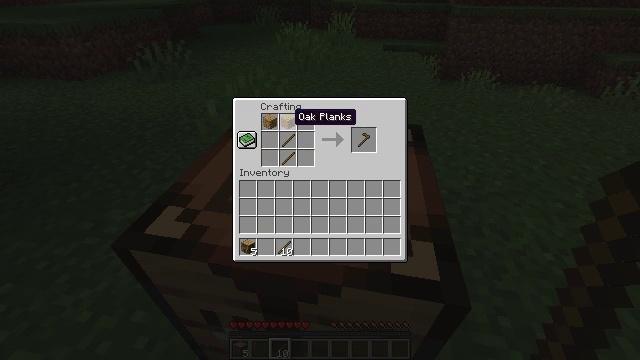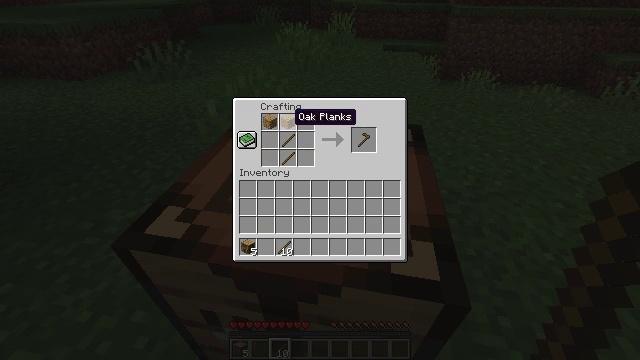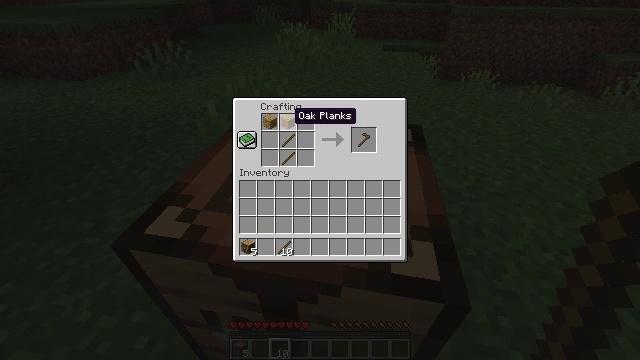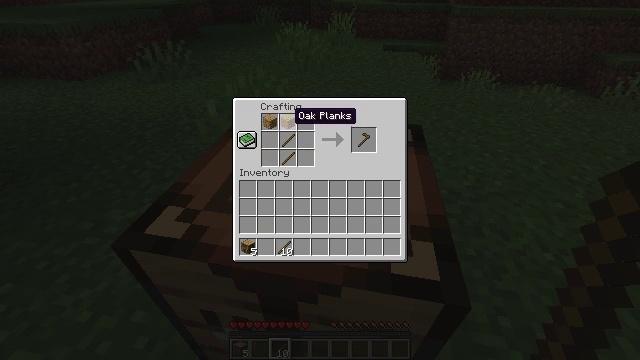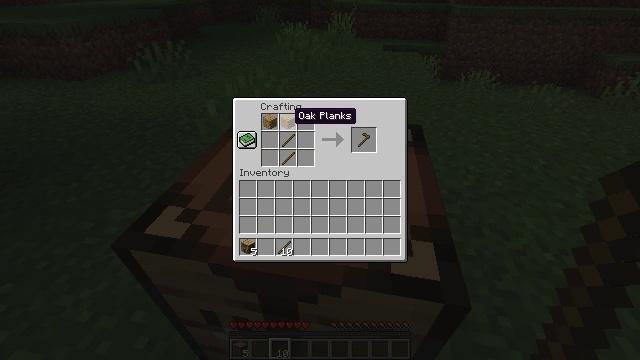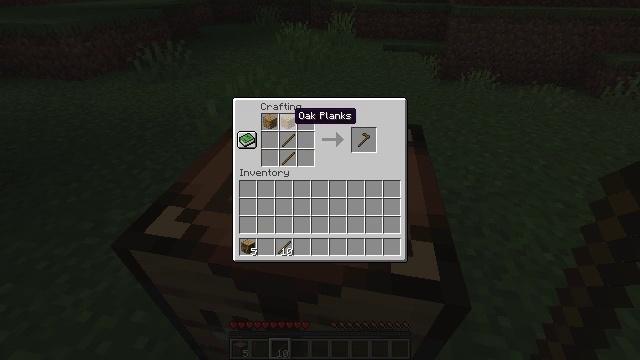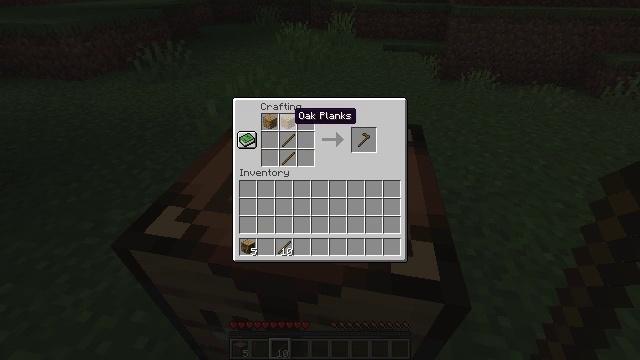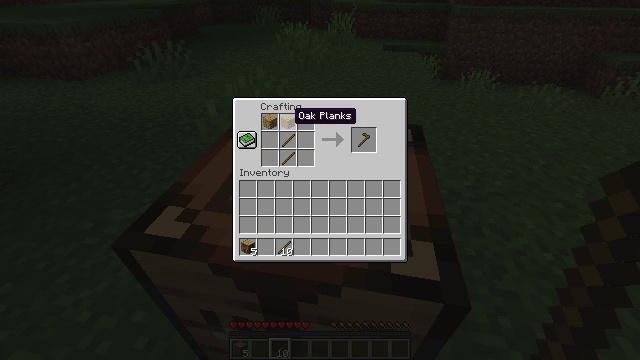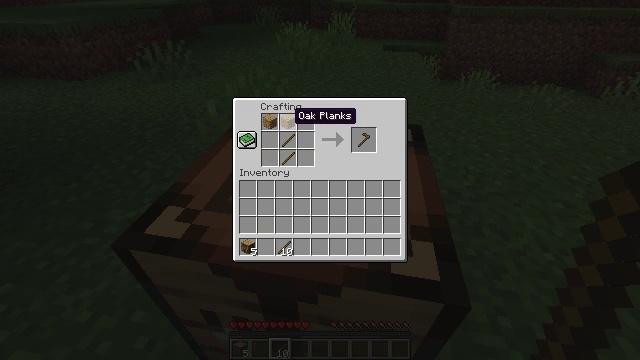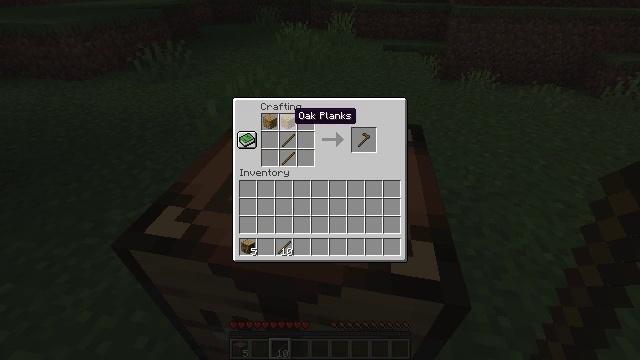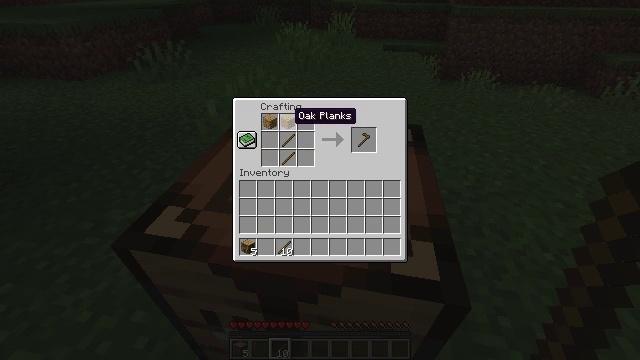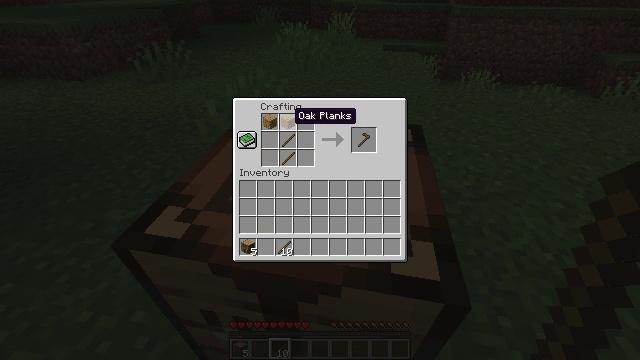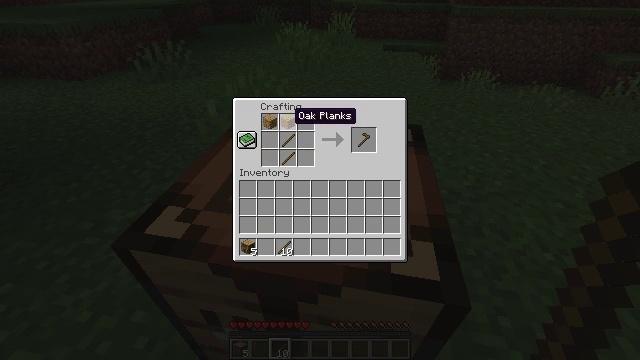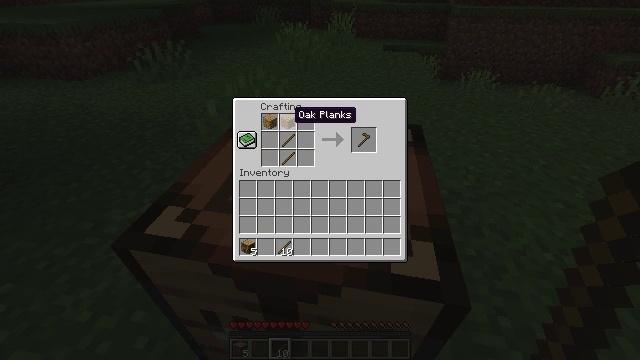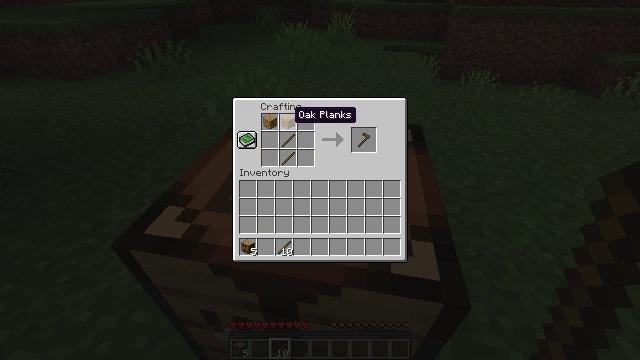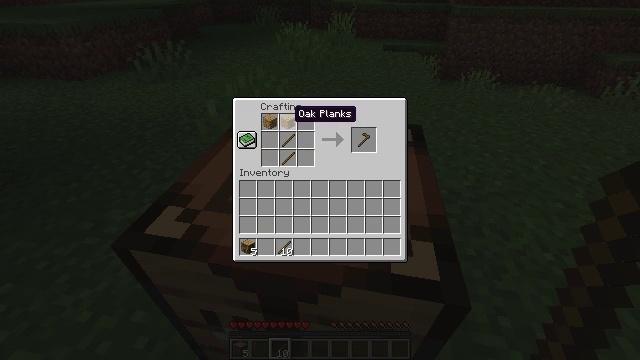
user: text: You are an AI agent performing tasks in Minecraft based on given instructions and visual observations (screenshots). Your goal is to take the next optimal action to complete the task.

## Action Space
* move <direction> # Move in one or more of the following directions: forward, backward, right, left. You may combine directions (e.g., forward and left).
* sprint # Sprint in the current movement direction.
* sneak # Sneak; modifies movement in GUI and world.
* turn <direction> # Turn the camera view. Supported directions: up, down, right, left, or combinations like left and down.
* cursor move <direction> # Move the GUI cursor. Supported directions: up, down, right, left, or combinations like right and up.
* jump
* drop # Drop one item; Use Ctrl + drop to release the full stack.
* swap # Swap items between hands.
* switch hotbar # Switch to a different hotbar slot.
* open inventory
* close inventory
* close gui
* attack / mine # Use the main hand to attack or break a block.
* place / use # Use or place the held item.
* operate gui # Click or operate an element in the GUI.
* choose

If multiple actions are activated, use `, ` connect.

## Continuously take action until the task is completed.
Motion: motion action
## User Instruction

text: Create a wooden hoe on the crafting table.
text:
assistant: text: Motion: no_op
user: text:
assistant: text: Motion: no_op
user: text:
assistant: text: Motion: no_op
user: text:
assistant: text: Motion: no_op
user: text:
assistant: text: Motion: no_op
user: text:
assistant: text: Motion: no_op
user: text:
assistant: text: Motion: no_op
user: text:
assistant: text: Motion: no_op
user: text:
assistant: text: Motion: no_op
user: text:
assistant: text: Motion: no_op
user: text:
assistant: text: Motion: no_op
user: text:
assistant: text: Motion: no_op
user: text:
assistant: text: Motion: no_op
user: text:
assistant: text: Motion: no_op
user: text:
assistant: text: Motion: no_op
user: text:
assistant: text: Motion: no_op
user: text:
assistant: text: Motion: no_op
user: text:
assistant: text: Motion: no_op
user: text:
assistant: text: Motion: no_op
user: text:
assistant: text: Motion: no_op
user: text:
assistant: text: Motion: no_op
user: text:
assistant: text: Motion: no_op
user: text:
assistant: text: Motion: no_op
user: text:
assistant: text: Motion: no_op
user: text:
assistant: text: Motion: no_op
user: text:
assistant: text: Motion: no_op
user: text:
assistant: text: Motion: no_op
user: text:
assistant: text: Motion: no_op
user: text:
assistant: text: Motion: cursor move right
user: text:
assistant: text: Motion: cursor move right